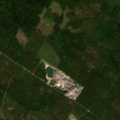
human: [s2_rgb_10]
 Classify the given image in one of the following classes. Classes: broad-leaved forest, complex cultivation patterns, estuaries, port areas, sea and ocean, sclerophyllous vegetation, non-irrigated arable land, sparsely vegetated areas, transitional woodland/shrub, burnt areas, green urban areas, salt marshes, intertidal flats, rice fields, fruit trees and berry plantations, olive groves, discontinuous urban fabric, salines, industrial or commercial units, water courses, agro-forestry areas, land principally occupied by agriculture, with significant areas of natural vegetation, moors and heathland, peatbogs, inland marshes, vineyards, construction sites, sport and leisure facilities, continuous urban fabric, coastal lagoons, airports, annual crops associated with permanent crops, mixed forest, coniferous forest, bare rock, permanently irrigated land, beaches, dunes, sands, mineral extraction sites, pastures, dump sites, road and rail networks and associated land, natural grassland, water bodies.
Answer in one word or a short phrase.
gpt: coniferous forest, mixed forest